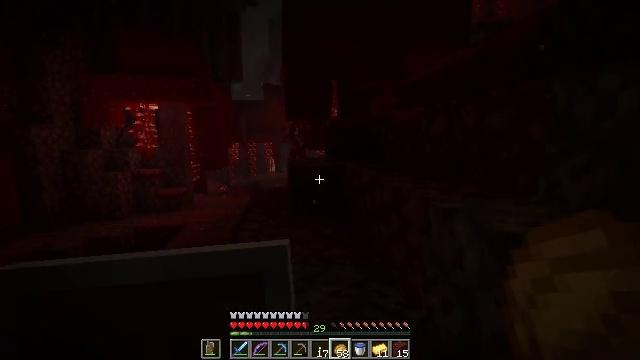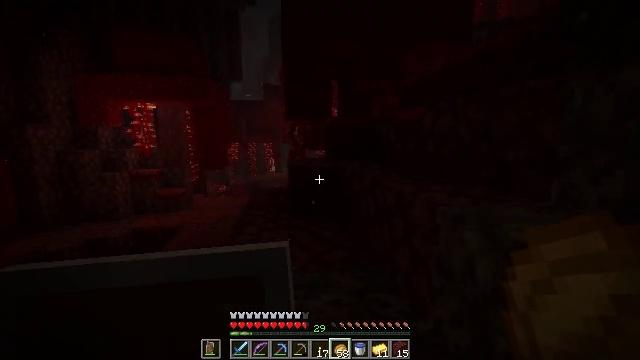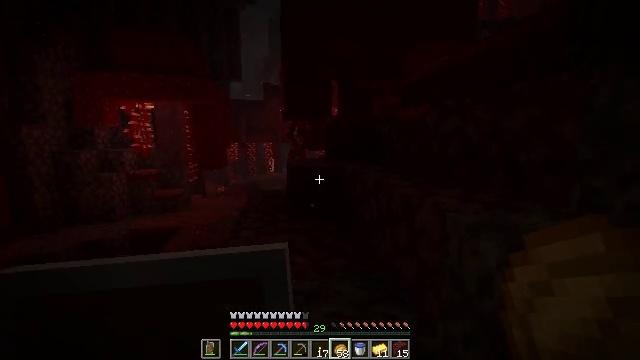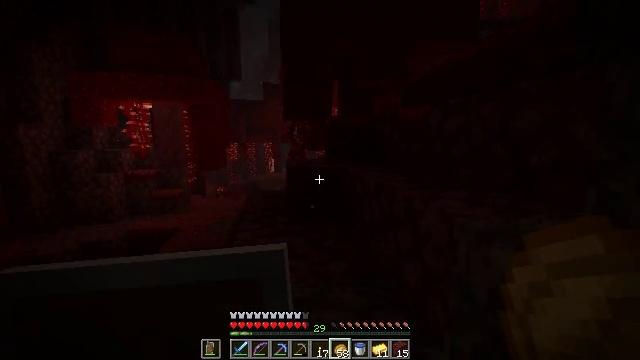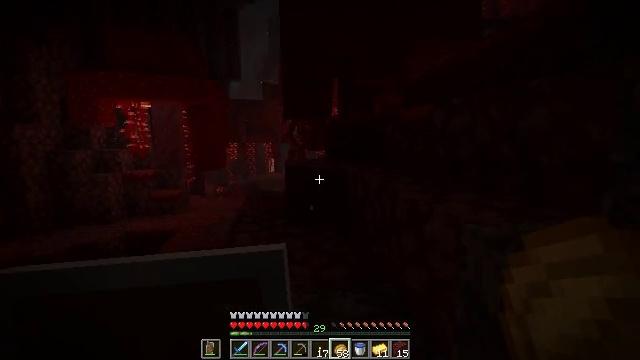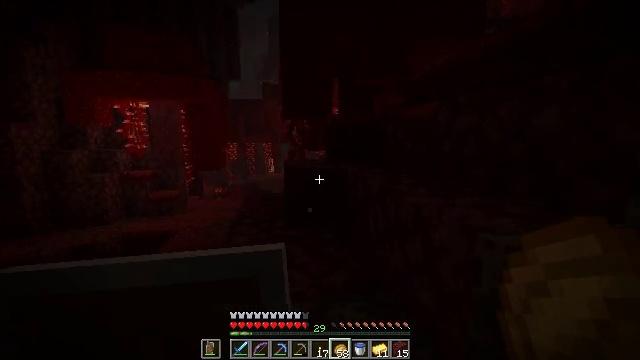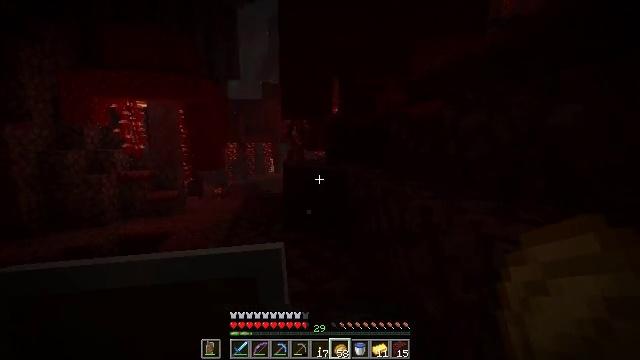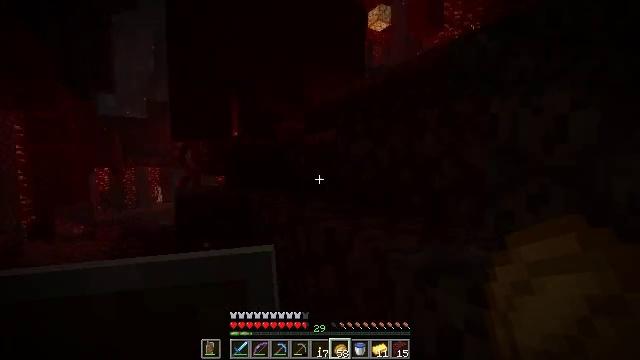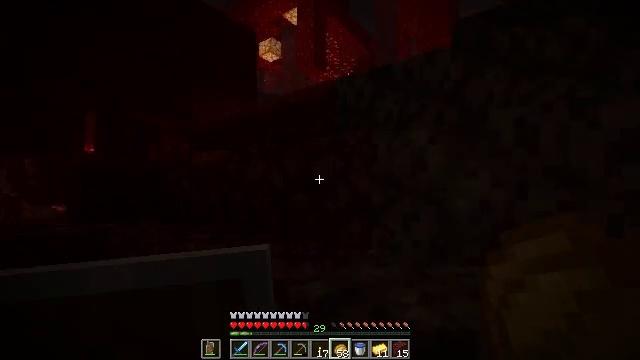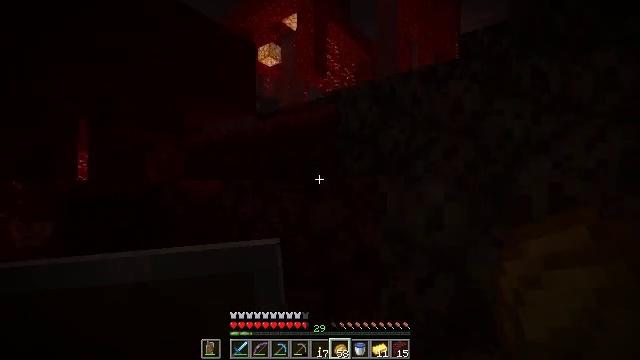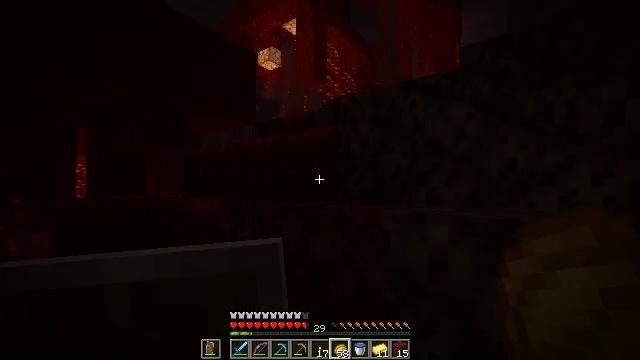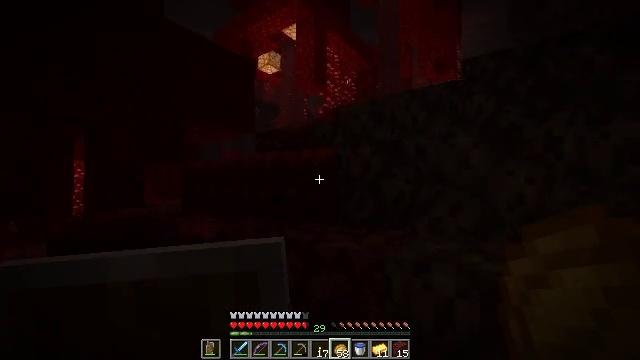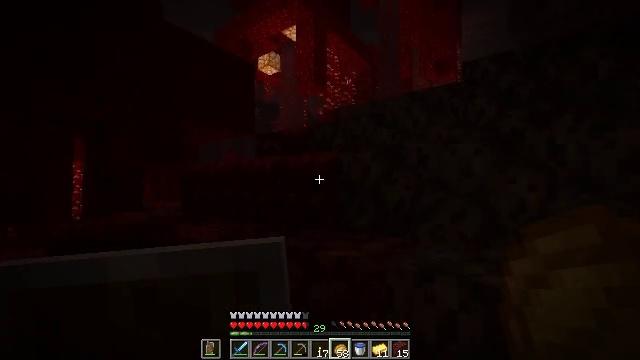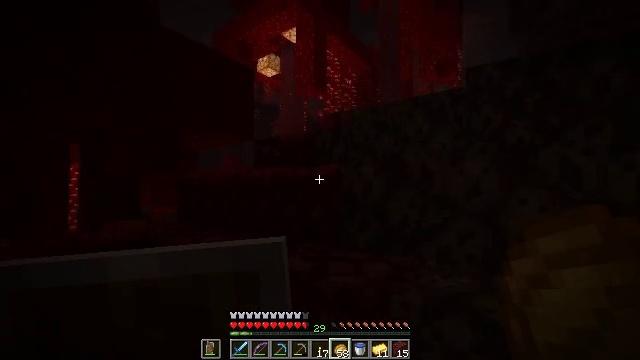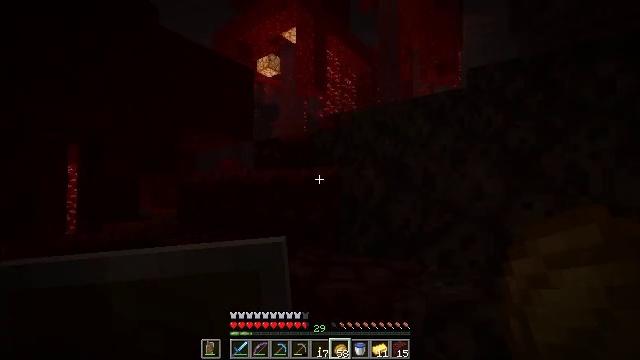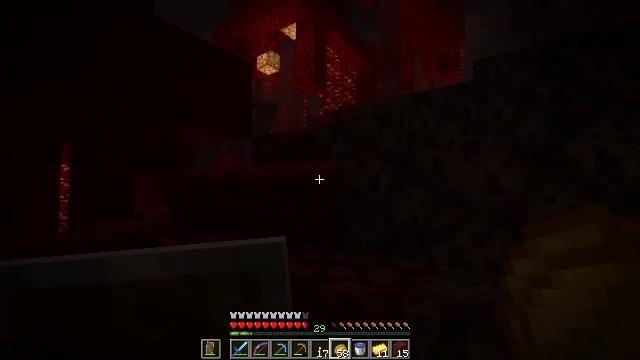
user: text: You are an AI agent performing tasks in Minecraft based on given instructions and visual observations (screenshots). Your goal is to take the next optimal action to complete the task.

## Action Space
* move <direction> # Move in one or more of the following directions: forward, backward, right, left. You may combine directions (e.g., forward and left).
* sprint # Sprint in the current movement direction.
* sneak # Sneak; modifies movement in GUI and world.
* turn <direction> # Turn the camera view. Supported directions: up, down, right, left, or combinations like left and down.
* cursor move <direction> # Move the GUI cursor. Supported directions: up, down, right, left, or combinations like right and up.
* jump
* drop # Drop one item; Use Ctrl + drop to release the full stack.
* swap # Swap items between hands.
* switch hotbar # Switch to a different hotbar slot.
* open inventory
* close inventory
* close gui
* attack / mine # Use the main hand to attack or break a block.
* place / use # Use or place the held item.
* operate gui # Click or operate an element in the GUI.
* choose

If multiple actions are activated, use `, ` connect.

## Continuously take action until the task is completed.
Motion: motion action
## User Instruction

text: Break the crimson stem to collect it.
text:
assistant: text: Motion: move forward
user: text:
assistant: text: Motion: move forward
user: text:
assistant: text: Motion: move forward
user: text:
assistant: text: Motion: move forward
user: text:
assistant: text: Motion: move forward
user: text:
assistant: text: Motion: move forward
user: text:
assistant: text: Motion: move forward, turn right and up
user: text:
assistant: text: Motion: move forward, turn right and up
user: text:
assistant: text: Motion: move forward, jump
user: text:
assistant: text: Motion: move forward, jump
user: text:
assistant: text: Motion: move forward, jump
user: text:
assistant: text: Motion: move forward, jump
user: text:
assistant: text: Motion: move forward
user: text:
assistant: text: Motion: move forward
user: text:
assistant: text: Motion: move forward
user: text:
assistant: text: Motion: move forward, turn right and up
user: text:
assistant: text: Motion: move forward, turn right
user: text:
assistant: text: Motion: move forward, turn left
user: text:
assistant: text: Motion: move forward, turn left and down
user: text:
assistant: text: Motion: move forward, turn left and down
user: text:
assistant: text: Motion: move forward, turn left and down
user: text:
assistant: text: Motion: move forward
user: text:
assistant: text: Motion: move forward
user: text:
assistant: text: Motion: move forward, jump
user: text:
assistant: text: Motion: move forward, turn left, jump
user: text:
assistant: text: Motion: move forward, turn left, jump
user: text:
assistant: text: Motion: move forward, jump
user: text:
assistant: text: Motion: move forward
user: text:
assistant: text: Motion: move forward, turn right
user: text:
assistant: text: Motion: move forward, turn right